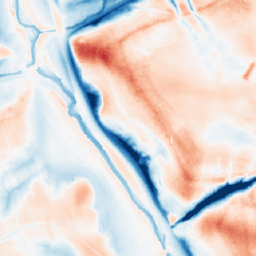
Category: trend_removal
Decomposition family: local_polynomial
Decomposition parameters: window_size: 51
degree: 3
Upsampling method: nearest
Upsampling parameters: scale: 2
Upsampling scale: 2